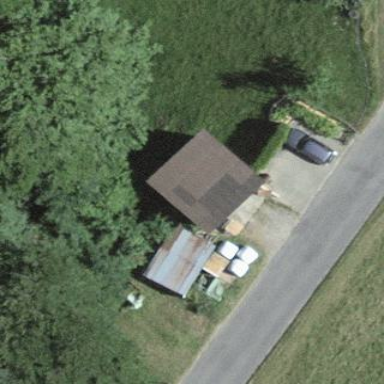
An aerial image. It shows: Rural barn.